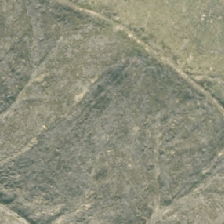
Land cover: harvested_forest